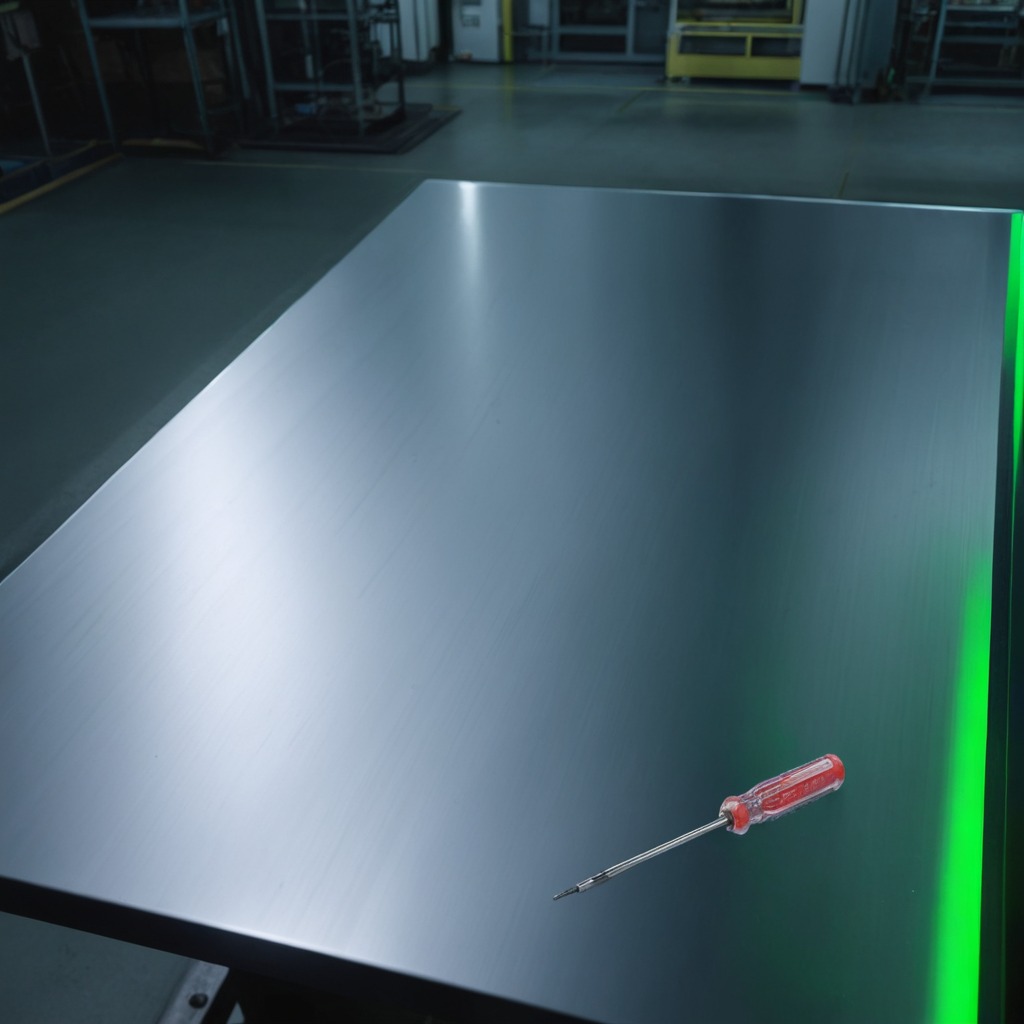
A screwdriver is lying on a metal table in a machine shop under fluorescent lights.